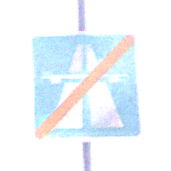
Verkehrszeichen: EndeAutbahn
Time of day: MorningAfternoon
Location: Outdoor (Urban)
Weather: Overcast
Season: NotSpecified
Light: Natural